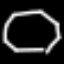
Label: octagon